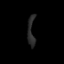
Tissue: lung
Cell type: Endothelial cells
Senescence score: 0.5843
Nuclear area (px): 201
Mean DAPI intensity: 41.209